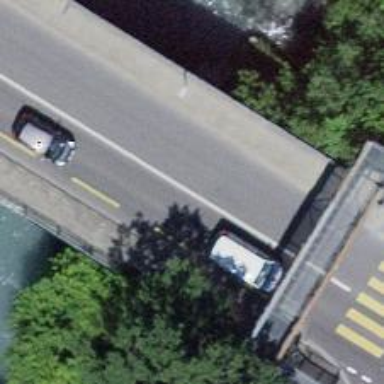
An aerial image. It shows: Bridge on primary highway with dedicated cycle lane.